Question: What color is the search bar?
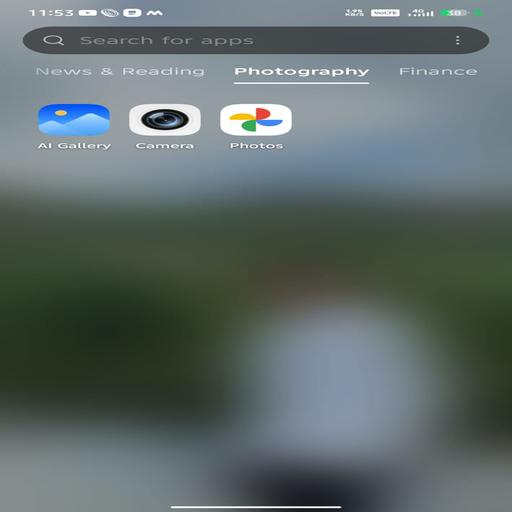
Answer: Dark gray